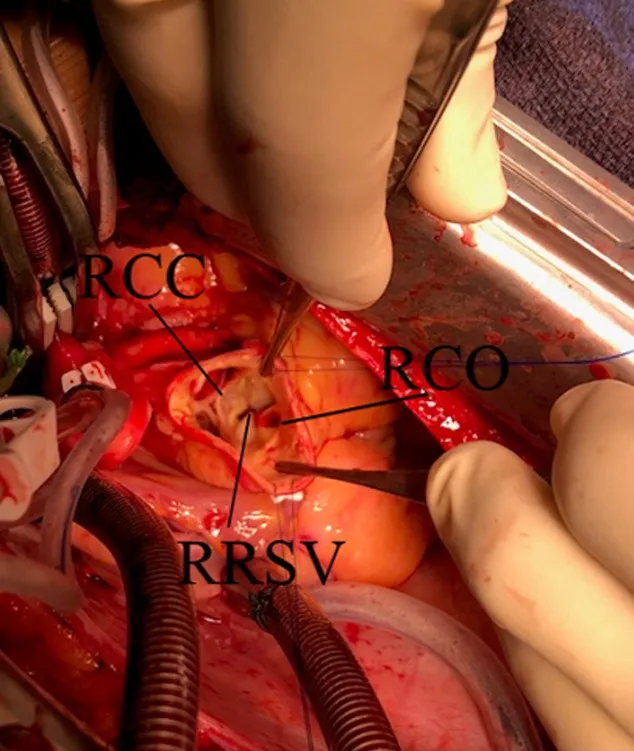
surgical view showing the rupture of the right sinus of Valsalva after complete transverse aortotomy.
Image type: medical_photograph (other_medical_photograph)